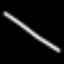
Label: line